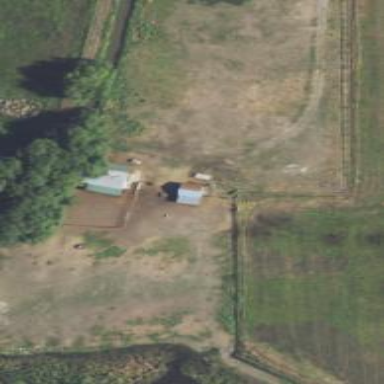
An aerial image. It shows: Farmyard area.